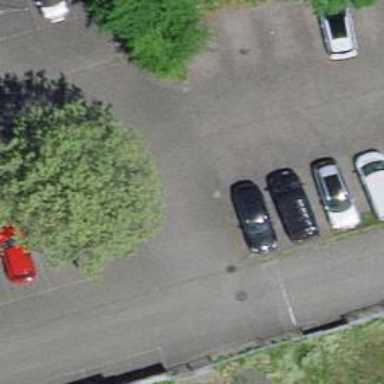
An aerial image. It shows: Road serving as parking aisle.